Interaction volume radius: 10 \u00c5
Interaction volume height: 15 \u00c5
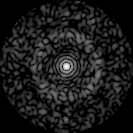
Disorder parameter: 0.8255